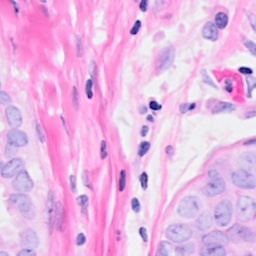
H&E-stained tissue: Breast